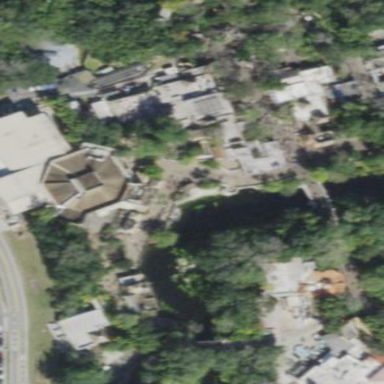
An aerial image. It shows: Theatre building that is also tourist attraction.